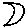
Label: moon